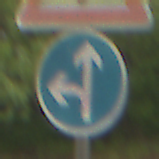
Verkehrszeichen: VorgeschriebeneFahrtrichtungGeradeausOderLinks
Zusatzzeichen oben: Lichtzeichenanlage
Umgebung: Outdoor, Nature
Tageszeit: MorningAfternoon
Wetter: Overcast
Licht: Natural
Jahreszeit: NotSpecified
Kontrast: LowContrast